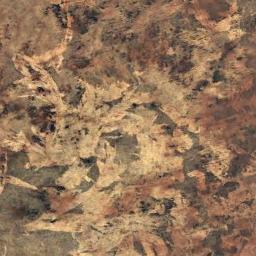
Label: desert